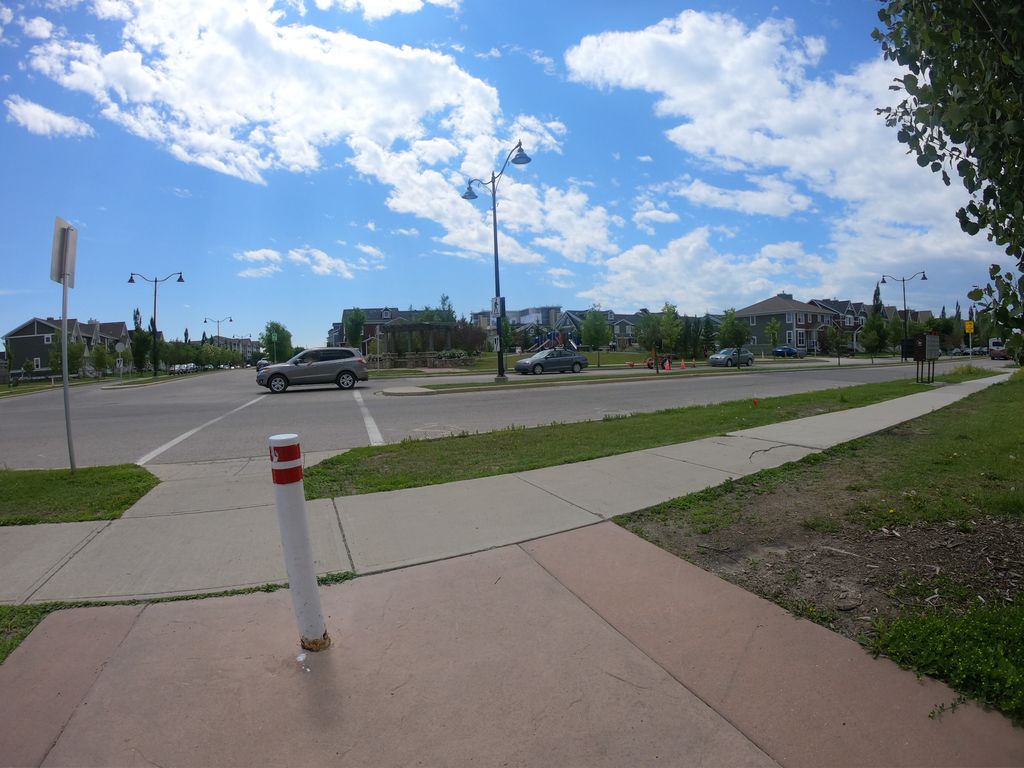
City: calgary